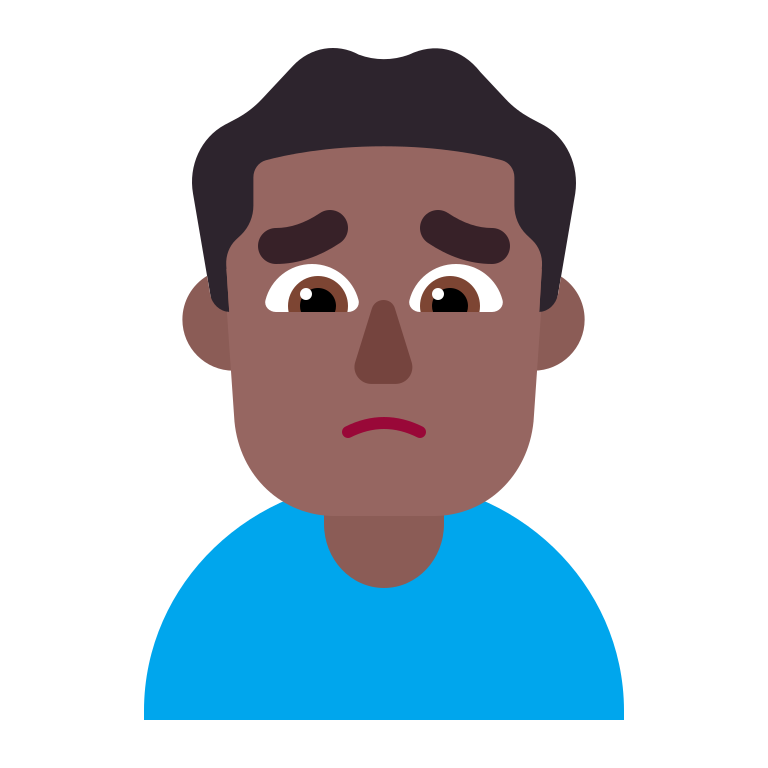
man frowning flat  dark